Aerial crown-view tile of a tropical tree (Barro Colorado Island, Panama), acquired 20250414:
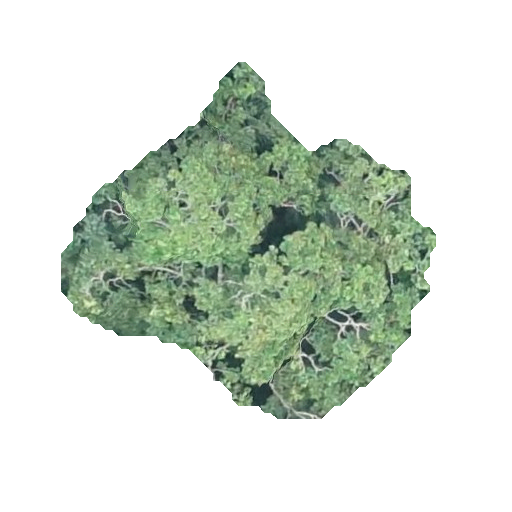
Species: Simarouba amara
GBIF accepted scientific name: Simarouba amara
Crown area: 116.898 m²